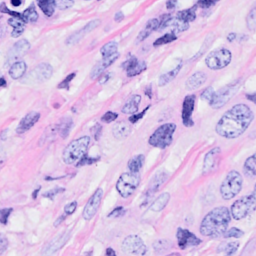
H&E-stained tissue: Breast